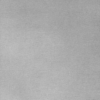
Label: dusty